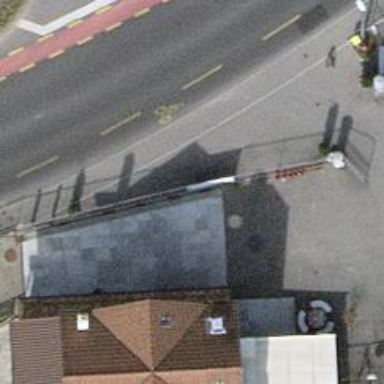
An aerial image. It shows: Asphalt footpath with unmarked crossing.